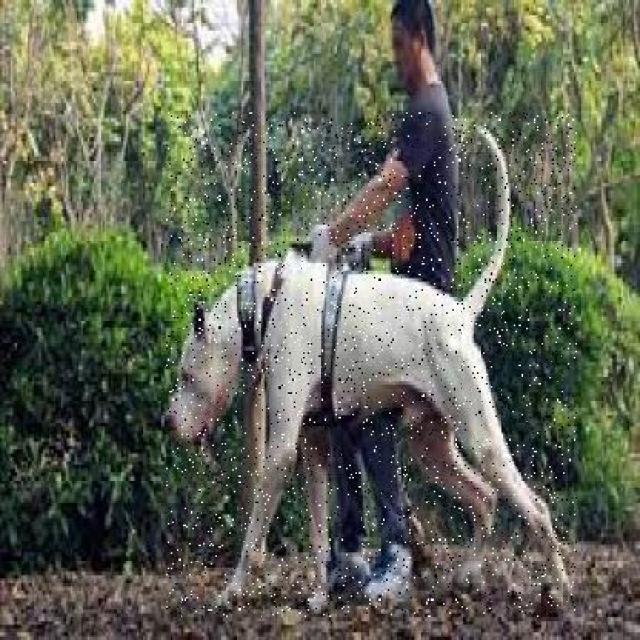
Healthy canine skin — no visible lesions, inflammation, or abnormalities. The skin and coat appear normal.